Question: I'm currently making commits and using branches in my remote Git repo. But, whenever I use:
'''
git log --graph --pretty=format:'%Cred%h%Creset -%C(yellow)%d%Creset %s %Cgreen(%cr) %C(bold blue)<%an>%Creset' --abbrev-commit --date=relative
'''
It just shows my commit history in a single line - no branches, despite branches being named 'origin/API', 'origin/dev' and 'origin/master'.

If you have a look at <URL> the screenshot shows 'branches' and 'merges'
Can you guys help me? I wish to view my repo in a tree fashion (helps me visualise better) rather than a beanstalk...
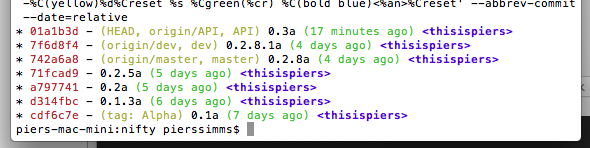
Answer: From the original poster:
> If you have a look at <URL> the screenshot shows 'branches' and 'merges'

If you want to see divergent branches in your log output, you have to have merge commits. You haven't actually done any non-fast-forward merges yet (which will produce merge commits), so what you're seeing is indeed all of your branches, with 'master' an upstream parent of 'dev', and 'dev' an upstream parent of 'API'.

You'll start seeing merge commits if you do a non-fast-forward merge of 'API' into the 'dev' branch, for example:
'''
# From the dev branch
$ git merge --no-ff API
$ git log --oneline --graph --decorate
* 419eadf (HEAD, dev, API)
|\
| * 1b6ebed where API used to be
|/
* 51464fc where dev used to be
|
* asdfhsdf (master)
'''